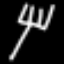
Label: fork